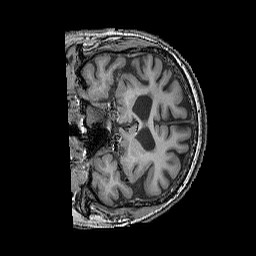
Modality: T1w
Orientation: coronal
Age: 70
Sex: male
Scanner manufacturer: siemens
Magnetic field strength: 3 T
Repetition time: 2.25 s
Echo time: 0.00411 s